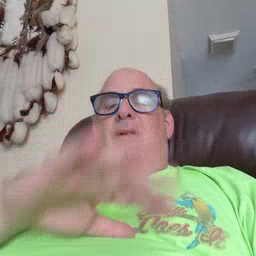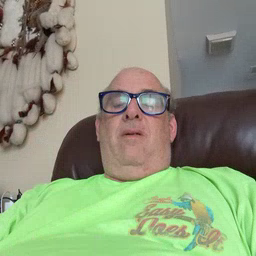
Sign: man